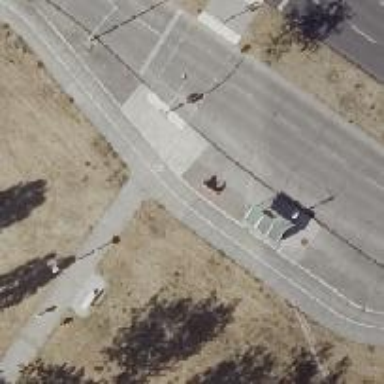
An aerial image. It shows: Concrete cycleway.